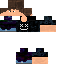
A male human skin with dark skin, wearing brown long hair dressed in a black tshirt and black pants, featuring a closed mouth.